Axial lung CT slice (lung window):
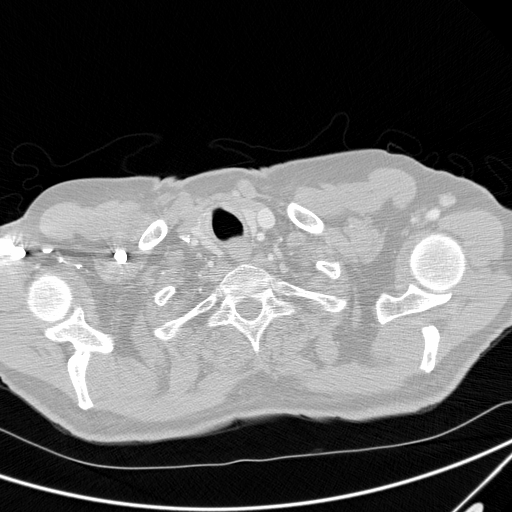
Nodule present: no